Interaction volume radius: 5 \u00c5
Interaction volume height: 10 \u00c5
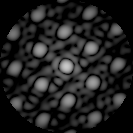
Disorder parameter: 0.2635